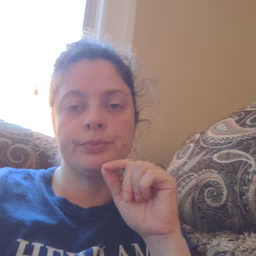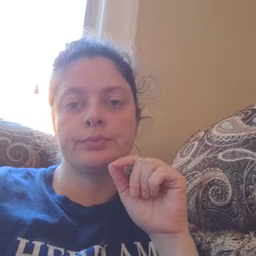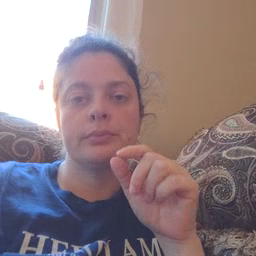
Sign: hen